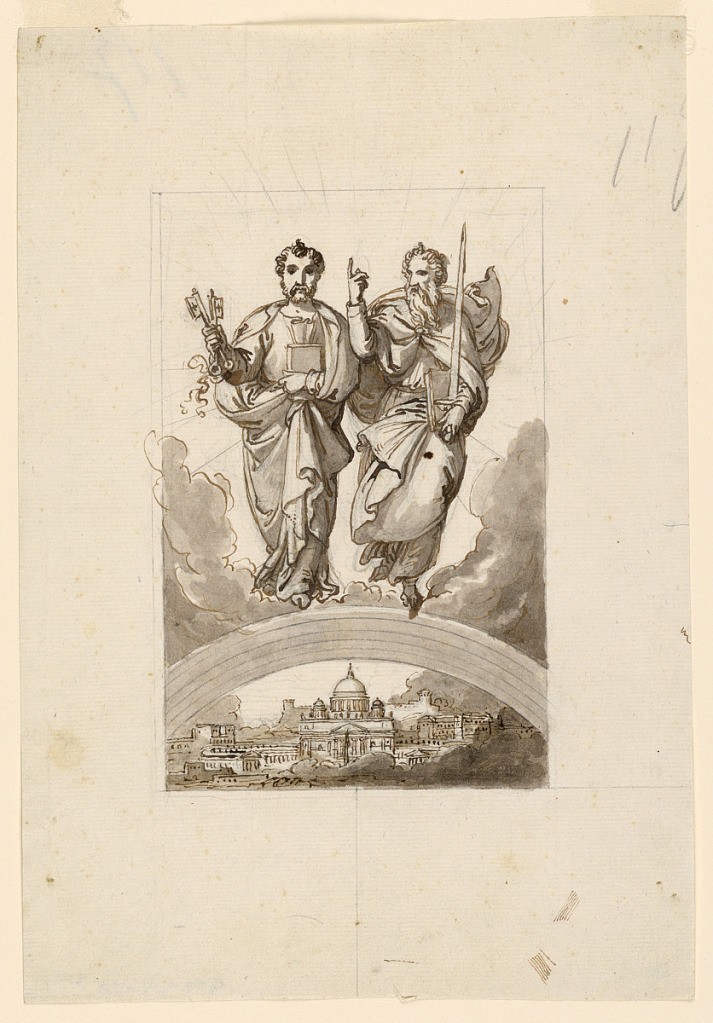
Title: Saints Peter and Paul over the Vatican
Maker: Minardi Tommaso, Italian, 1787 - 1871
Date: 1800–1850
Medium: Graphite, pen and ink, brush and wash on paper
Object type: Drawing
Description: Saints Peter and Paul standing on clouds over an arch, under which the Vatican with Saint Peters Basilica is shown. Framing pencil line.